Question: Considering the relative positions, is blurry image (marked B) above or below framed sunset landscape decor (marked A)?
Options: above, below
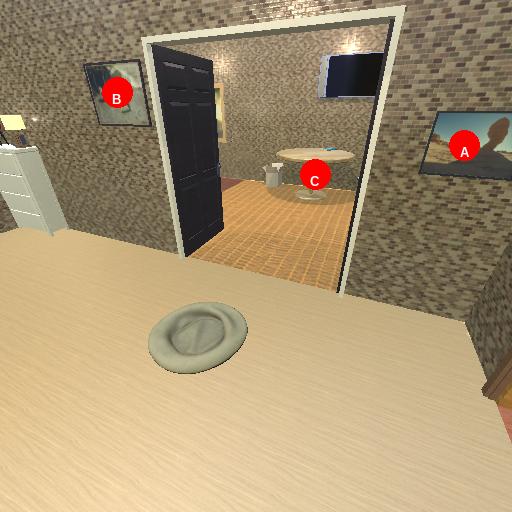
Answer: above